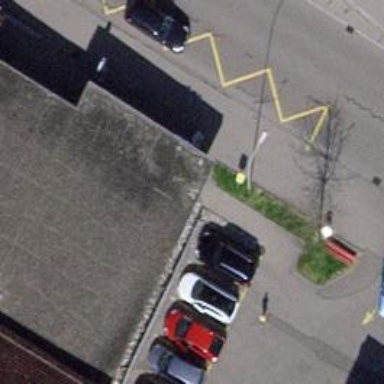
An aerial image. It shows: Post box.